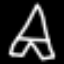
Label: The Eiffel Tower